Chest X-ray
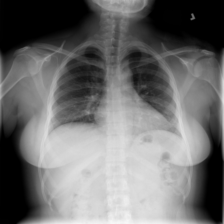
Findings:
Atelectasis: negative
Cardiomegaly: negative
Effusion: negative
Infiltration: positive
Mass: negative
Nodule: negative
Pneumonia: negative
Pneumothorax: negative
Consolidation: negative
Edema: negative
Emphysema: negative
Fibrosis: negative
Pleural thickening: negative
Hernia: negative